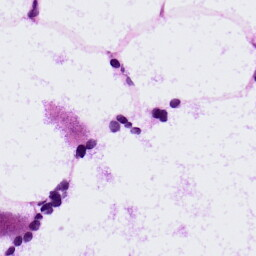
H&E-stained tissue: LymphNode